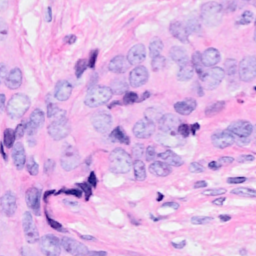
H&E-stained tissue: Breast